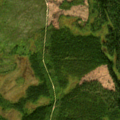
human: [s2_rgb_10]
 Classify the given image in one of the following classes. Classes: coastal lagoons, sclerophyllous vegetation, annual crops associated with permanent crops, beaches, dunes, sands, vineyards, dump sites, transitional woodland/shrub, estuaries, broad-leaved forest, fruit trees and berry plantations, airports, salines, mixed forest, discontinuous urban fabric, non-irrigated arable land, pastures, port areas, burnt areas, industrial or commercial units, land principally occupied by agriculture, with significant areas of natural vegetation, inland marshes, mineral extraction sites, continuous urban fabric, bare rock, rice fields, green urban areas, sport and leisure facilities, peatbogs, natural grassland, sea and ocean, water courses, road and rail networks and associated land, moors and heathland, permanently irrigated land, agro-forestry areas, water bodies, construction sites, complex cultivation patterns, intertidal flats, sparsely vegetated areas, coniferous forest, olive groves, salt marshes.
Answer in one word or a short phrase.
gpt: coniferous forest, transitional woodland/shrub, peatbogs